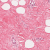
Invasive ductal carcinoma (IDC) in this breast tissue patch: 0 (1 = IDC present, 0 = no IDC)